Question: I am computing with Python a classic calculation in the field of population genetics. I am well aware that there exists many algorithm that do the job but I wanted to build my own for some reason.

I would like to have an efficient algorithm to calculate those 'Fst'. For the moment I only manage to make for loops and no calculations are vectorized
---
Here is a code that I think should do the job:
'''
def Fst(W, p):
I = len(p[0])
K = len(p)
H_T = 0
H_S = 0
for i in xrange(I):
bar_p_i = 0
for k in xrange(K):
bar_p_i += W[k] * p[k][i]
H_S += W[k] * p[k][i] * p[k][i]
H_T += bar_p_i*bar_p_i
H_T = 1 - H_T
H_S = 1 - H_S
return (H_T - H_S) / H_T
def main():
W = [0.2, 0.1, 0.2, 0.5]
p = [[0.1,0.3,0.6],[0,0,1],[0.4,0.5,0.1],[0,0.1,0.9]]
F = Fst(W,p)
print("Fst = " + str(F))
return
main()
'''
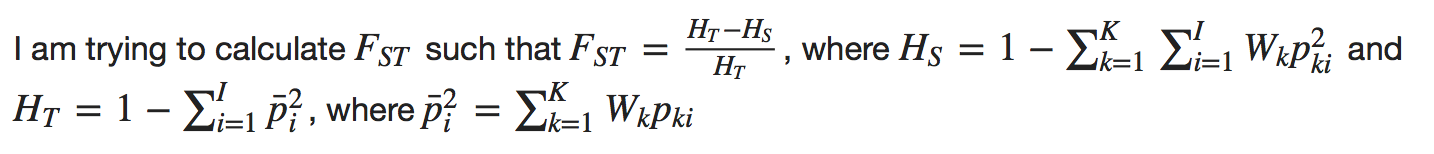
Answer: There's no reason to use loops here. And you really shouldn't use Numba or Cython for this stuff - linear algebra expressions like the one you have are the whole reason behind vectorized operations in Numpy.
Since this type of problem is going to pop up again and again if you keep using Numpy, I would recommend getting a basic handle on linear algebra in Numpy. You might find this book chapter helpful:
<URL>
As for your specific situation: start by creating numpy arrays from your variables:
'''
import numpy as np
W = np.array(W)
p = np.array(p)
'''
Now, your ar p_i^2 are defined by a dot product. That's easy:
'''
bar_p_i = p.T.dot(W)
'''
Note the T, for the transpose, because the dot product takes the sum of the elements indexed by the last index of the first matrix and the first index of the second matrix. The transpose inverts the indices so the first index becomes the last.
You H_t is defined by a sum. That's also easy:
'''
H_T = 1 - bar_p_i.sum()
'''
Similarly for your H_S:
'''
H_S = 1 - ((bar_p_i**2).T.dot(W)).sum()
'''